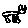
Label: cat